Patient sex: M
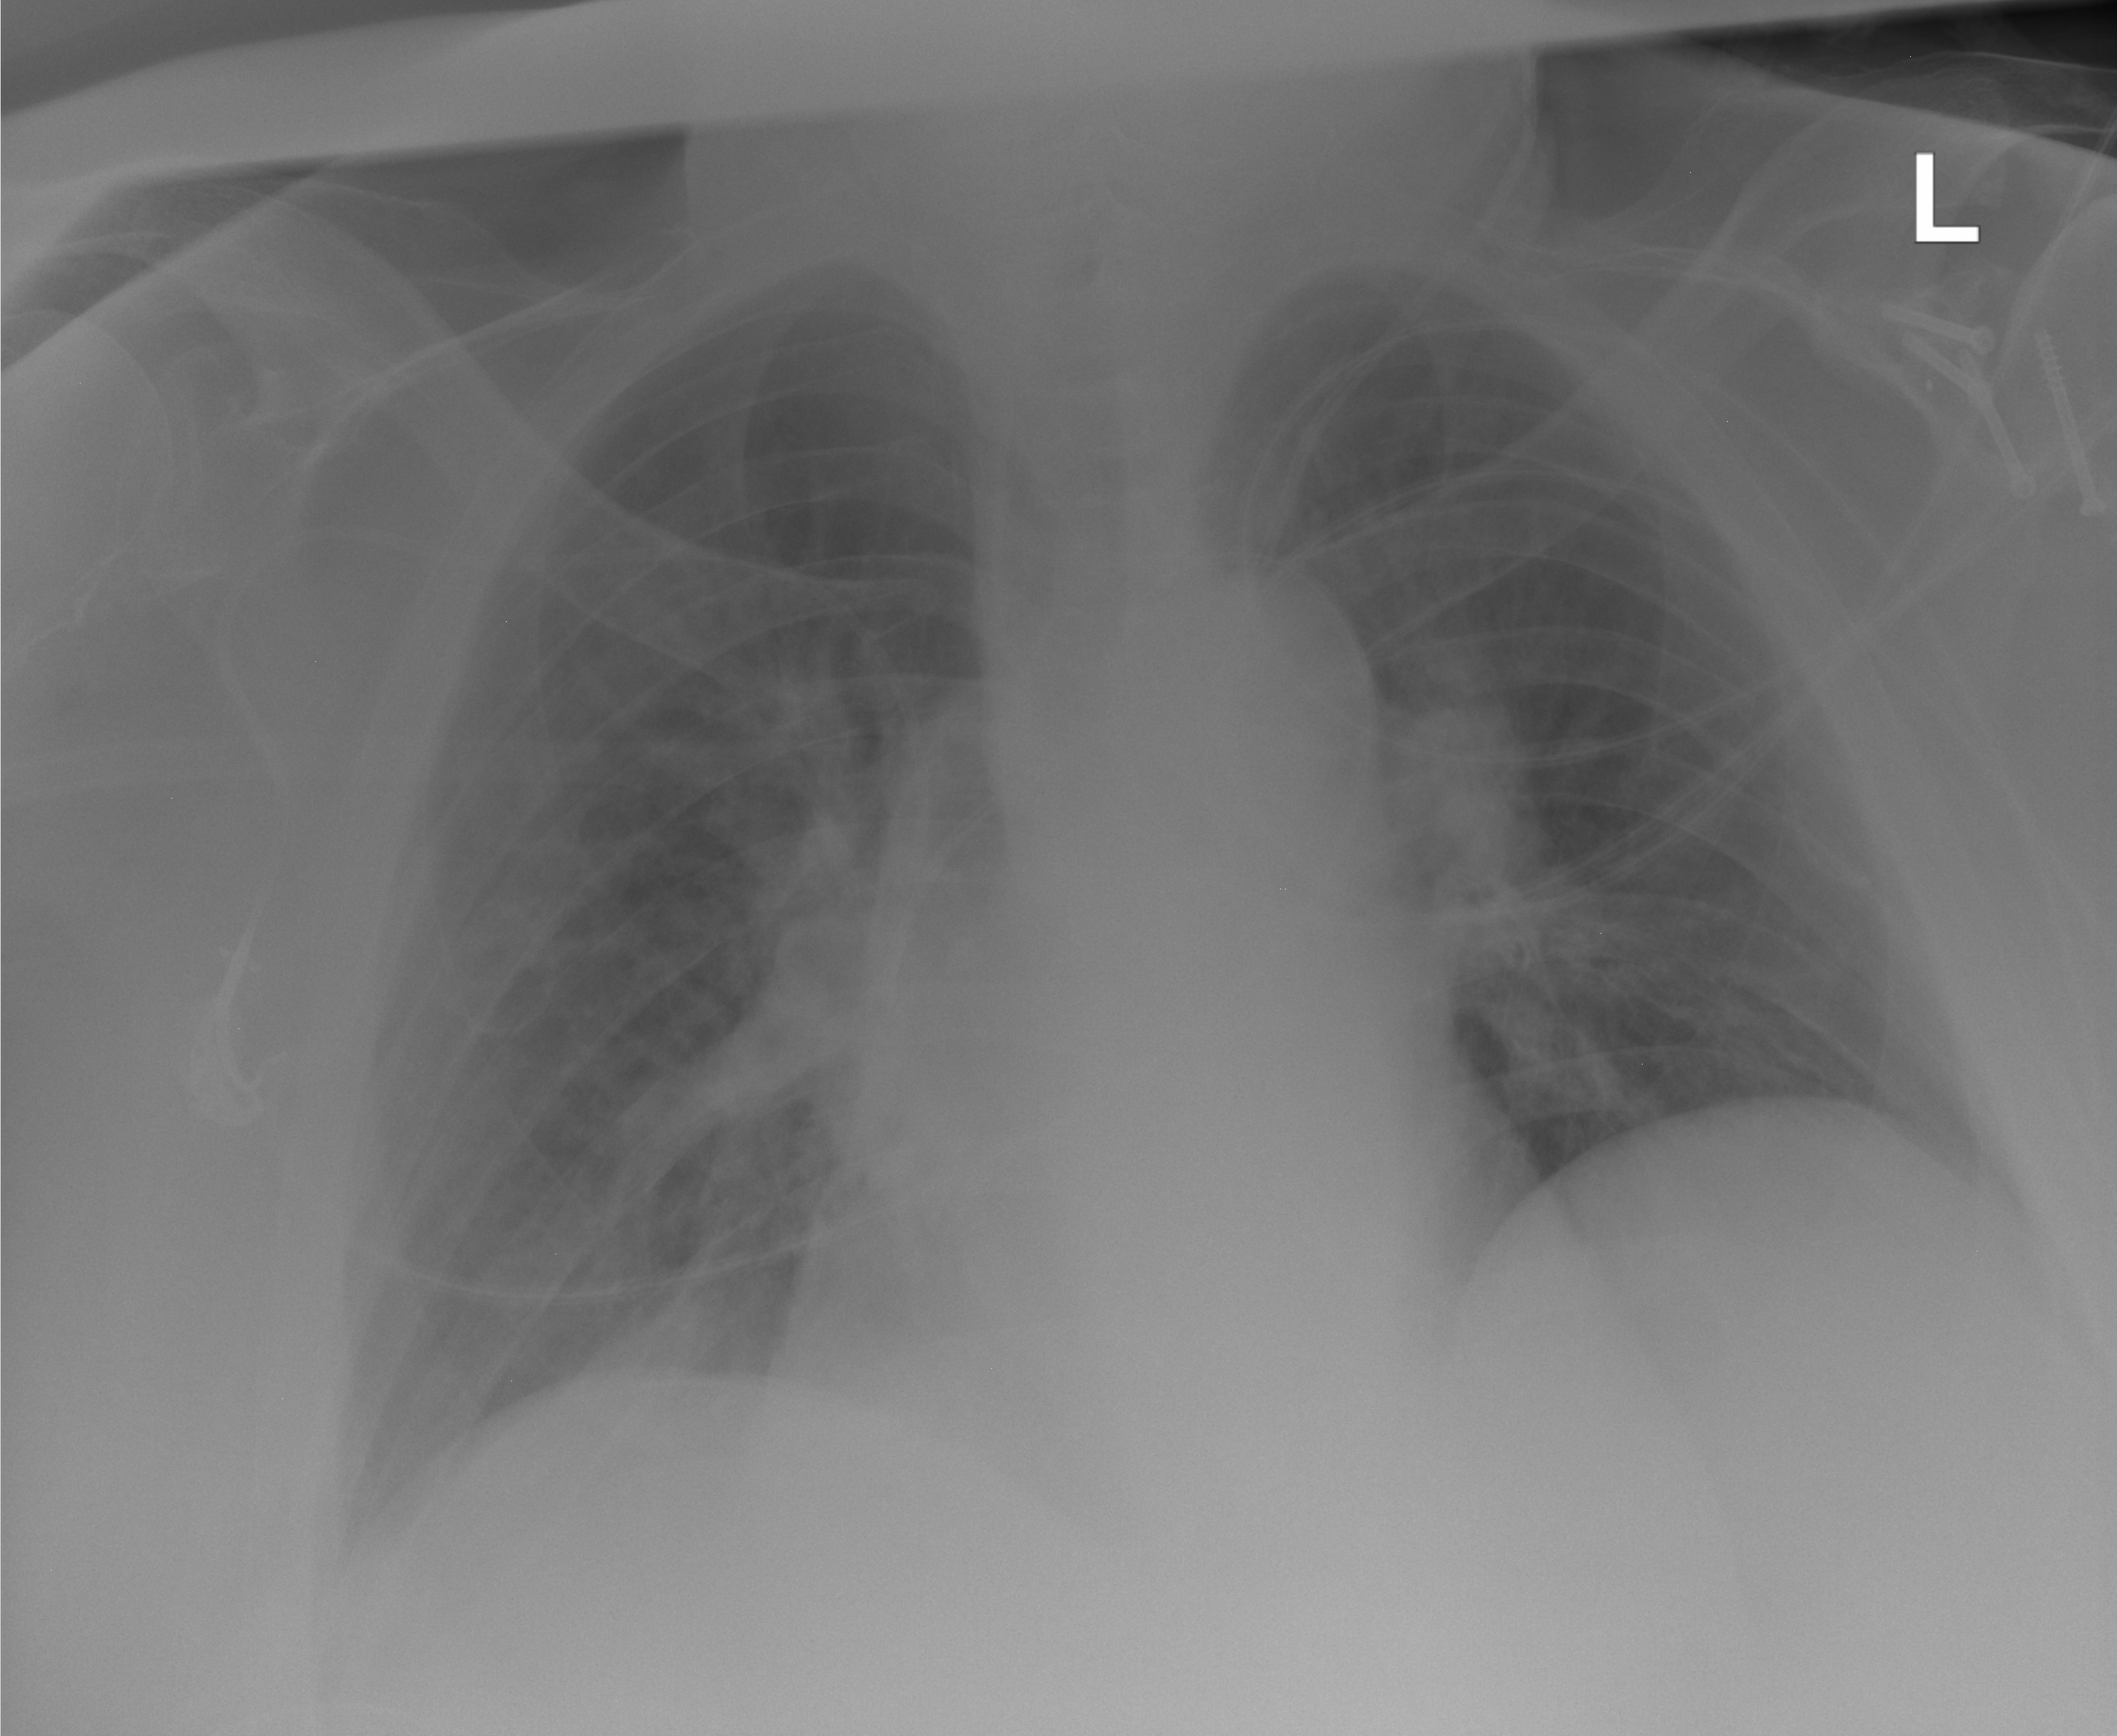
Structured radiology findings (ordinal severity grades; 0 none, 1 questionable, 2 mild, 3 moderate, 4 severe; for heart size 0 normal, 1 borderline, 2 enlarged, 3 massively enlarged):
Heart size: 2
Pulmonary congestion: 0
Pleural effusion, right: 0
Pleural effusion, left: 0
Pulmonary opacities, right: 1
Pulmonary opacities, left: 0
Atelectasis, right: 0
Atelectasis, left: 0